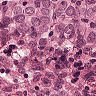
Metastatic tissue present: yes